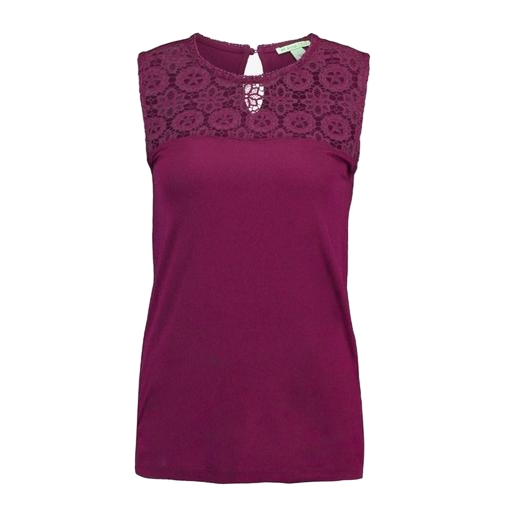
purple printed lace-yoke t-shirt only macy, sleeveless top lace, purple swing t-shirt only macy, white background